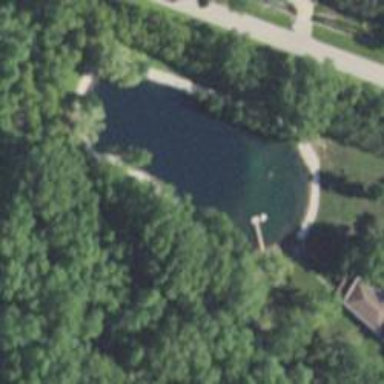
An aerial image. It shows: Pond surrounded by natural water.